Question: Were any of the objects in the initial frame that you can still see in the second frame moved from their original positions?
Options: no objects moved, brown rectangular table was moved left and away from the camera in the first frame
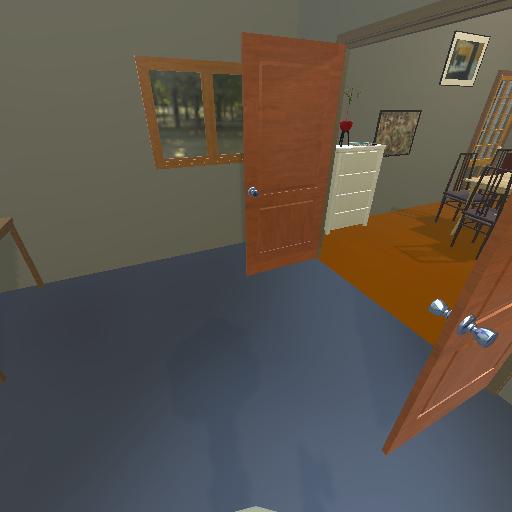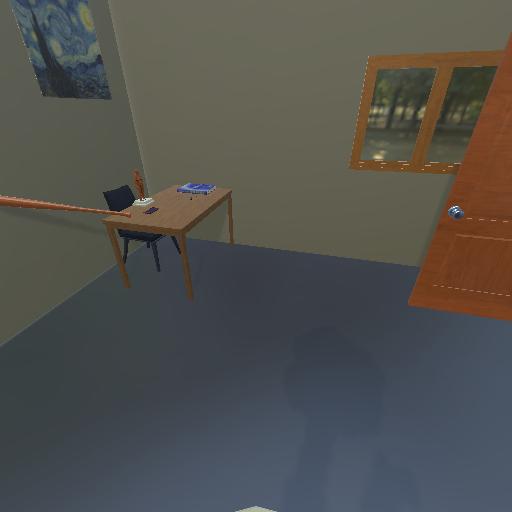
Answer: no objects moved